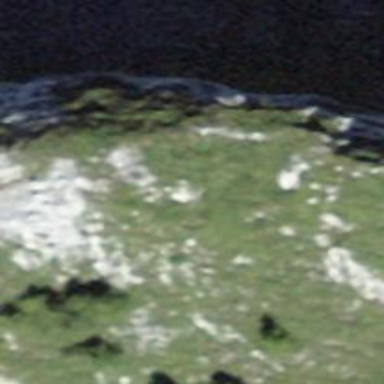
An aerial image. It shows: Arete in nature.